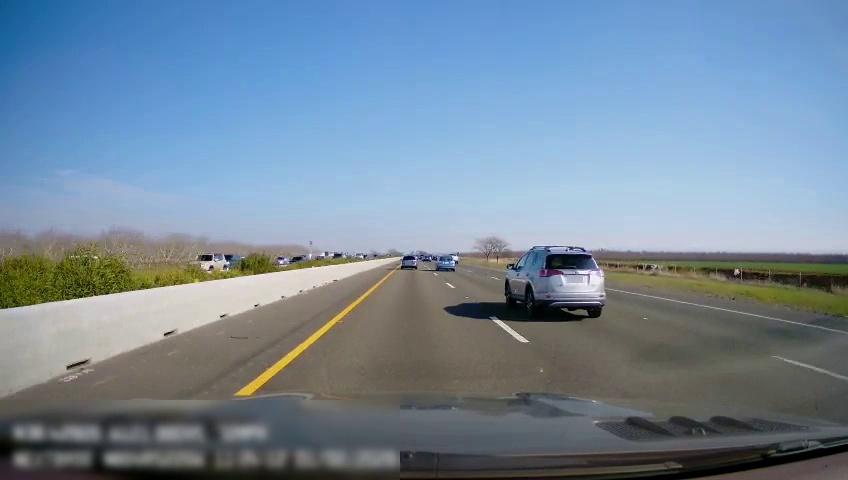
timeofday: Day
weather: Sunny
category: Drivable Space
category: Vehicles | Car
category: Vehicles | SUV
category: Vehicles | SUV
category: Vehicles | Car
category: Vehicles | SUV
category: Vehicles | SUV
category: Lanes | Current Lane
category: Lanes | Current Lane
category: Lanes | Alternate Lane
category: Lanes | Alternate Lane